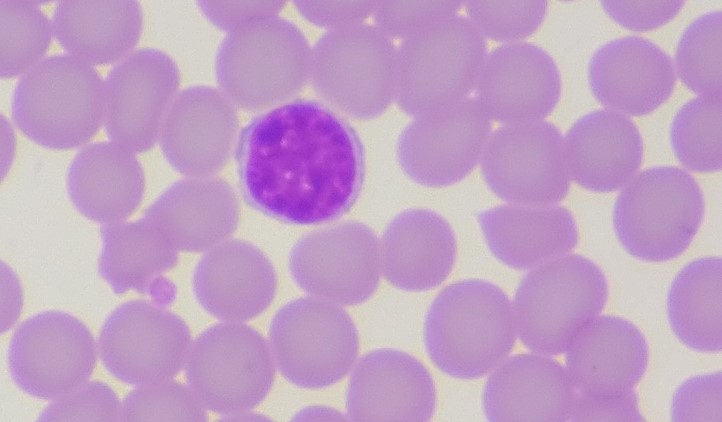
White blood cell type: Lymphocyte